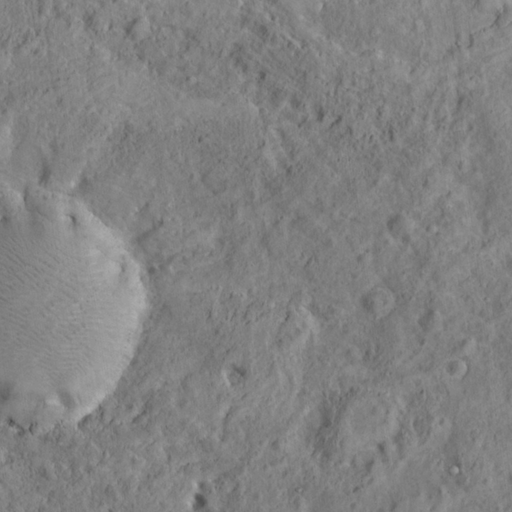
Objects detected: cone